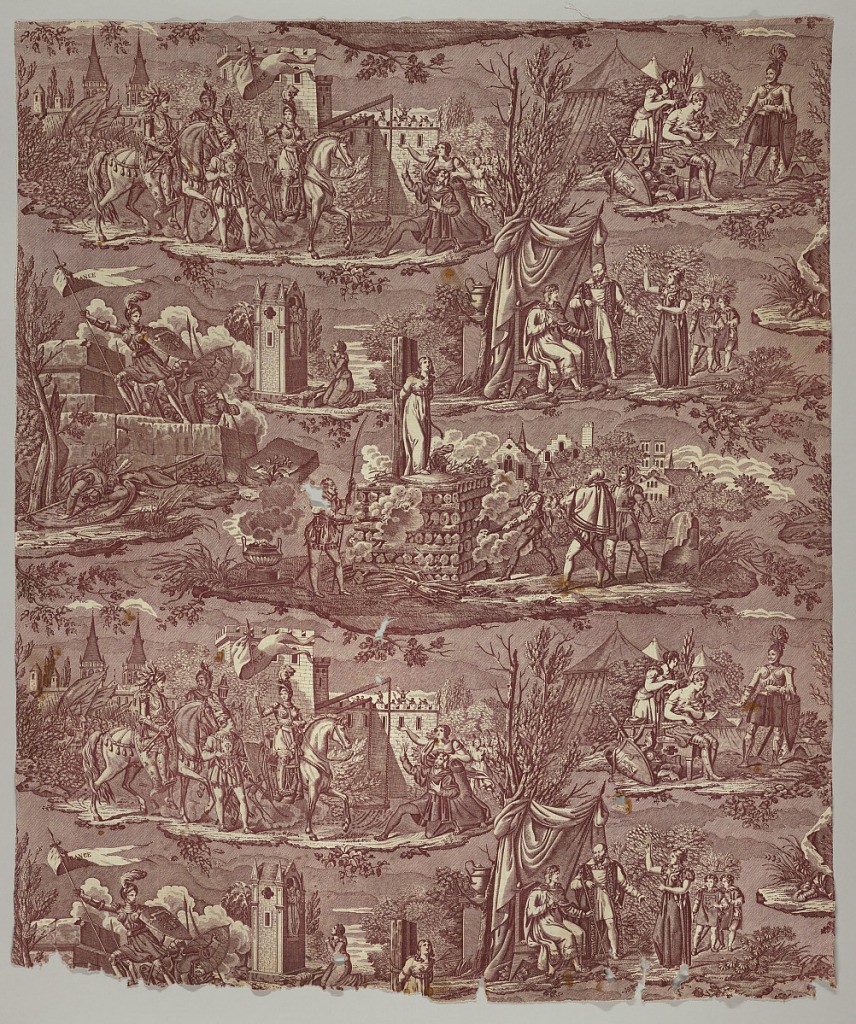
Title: Joan of Arc
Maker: Jamet
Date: ca. 1825
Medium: cotton Technique: printed by engraved copper plate on plain weave
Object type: Textile
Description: Five scenes from the story of Jeanne d'Arc. Printed in purple on white. Signed by Jamet. Very similar to cartoon 1898-21-27 signed by Charles Chasselet, Paris, 1817.